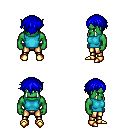
a pixel art fantasy rpg character, male body template, orc, green skin, teal sleeveless shirt, gold greaves, blue short bangs hairstyle, gold boots, four views (front, back, left, right), 2x2 character sprite sheet, small pixel art, hard edges, no anti-aliasing